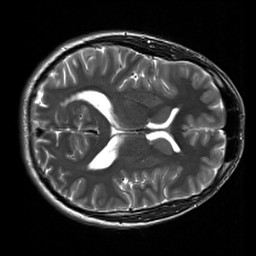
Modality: T2w
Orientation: axial
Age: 28
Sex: male
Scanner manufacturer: siemens
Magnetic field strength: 3 T
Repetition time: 7 s
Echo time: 0.09 s